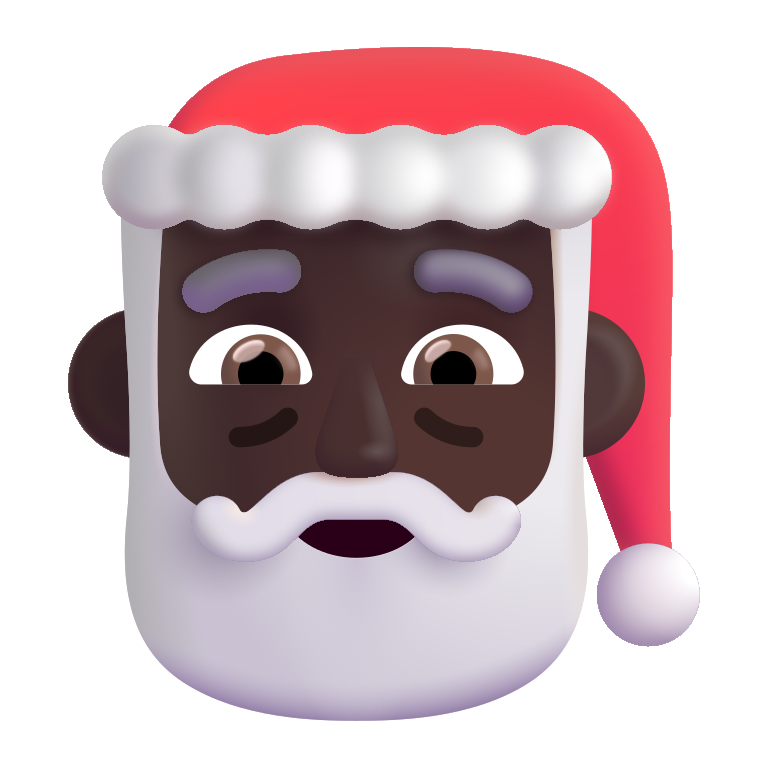
santa claus color dark